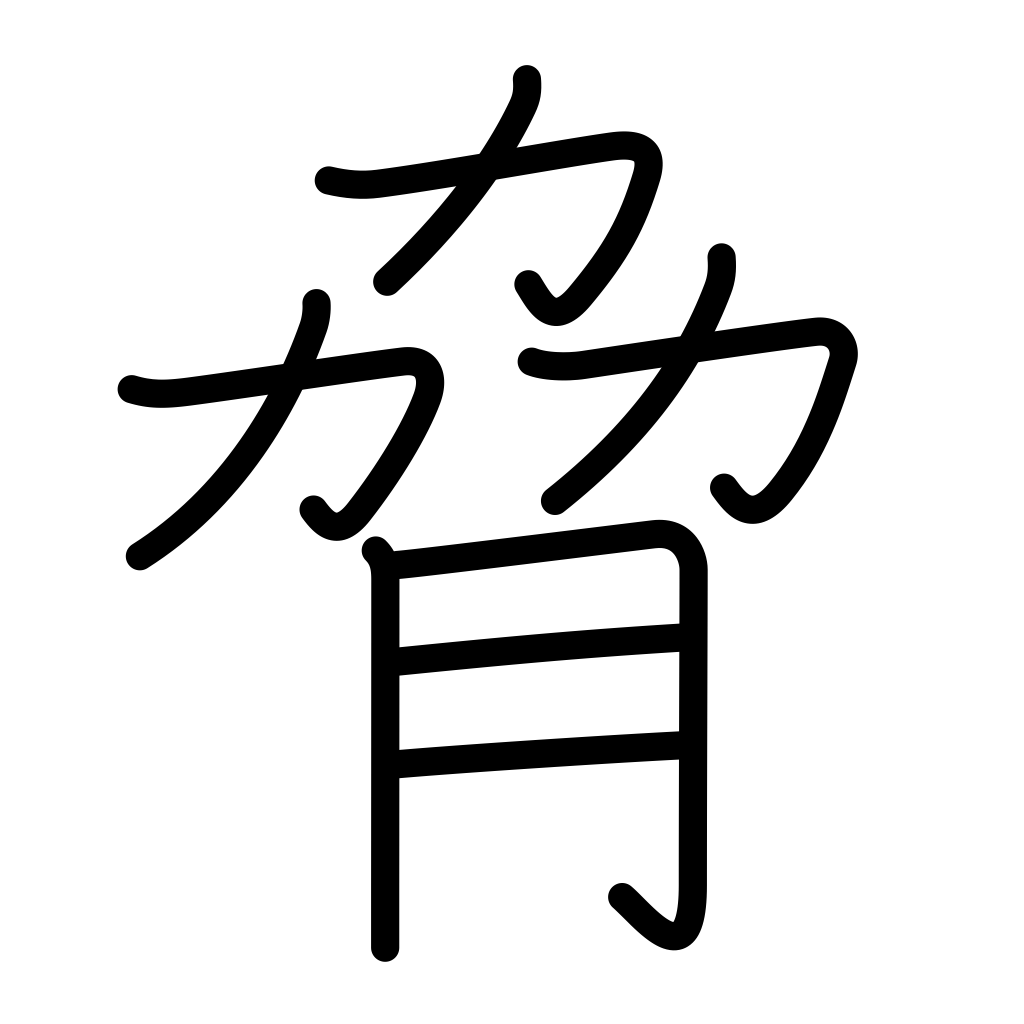
Meaning: threaten, coerce